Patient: sex M, age 80
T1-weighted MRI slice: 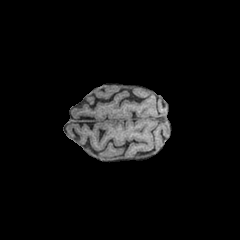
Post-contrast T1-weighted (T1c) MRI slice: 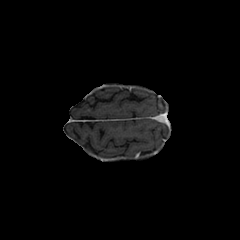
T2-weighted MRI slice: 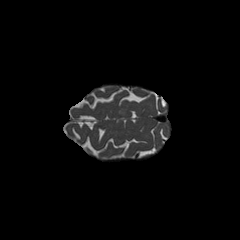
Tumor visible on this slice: no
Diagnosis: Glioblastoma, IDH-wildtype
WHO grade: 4